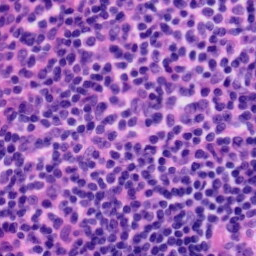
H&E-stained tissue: Tonsil